Question: How do you create a sitemap for ASP.NET MVC website which can appear on any search engine like the facebook search results on Google search?

I have already created an xml sitemap which I submitted to Google but when I search for my site it only shows basic results.
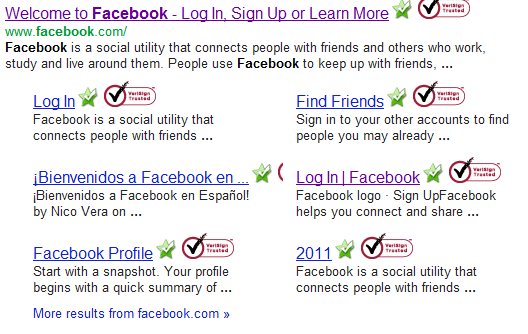
Answer: These links are called site links. You cannot "create" them per se, Google decides when and which links to show. However, you can help Google determine which links are the most relevant.
> We only show sitelinks for results when we think they'll be useful to
the user. If the structure of your site doesn't allow our algorithms
to find good sitelinks, or we don't think that the sitelinks for your
site are relevant for the user's query, we won't show them.
Read about <URL> on Google Webmster Tools.